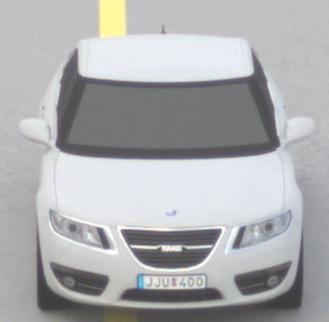
Make: Saab
Model: 5-Sep
Detailed model: 9-5 1.6T
Model produced from: 2010/06
Model produced until: 2011/12
Doors: 4
Color: white
Road condition: dry road
Daytime: midday
Contrast: low contrast